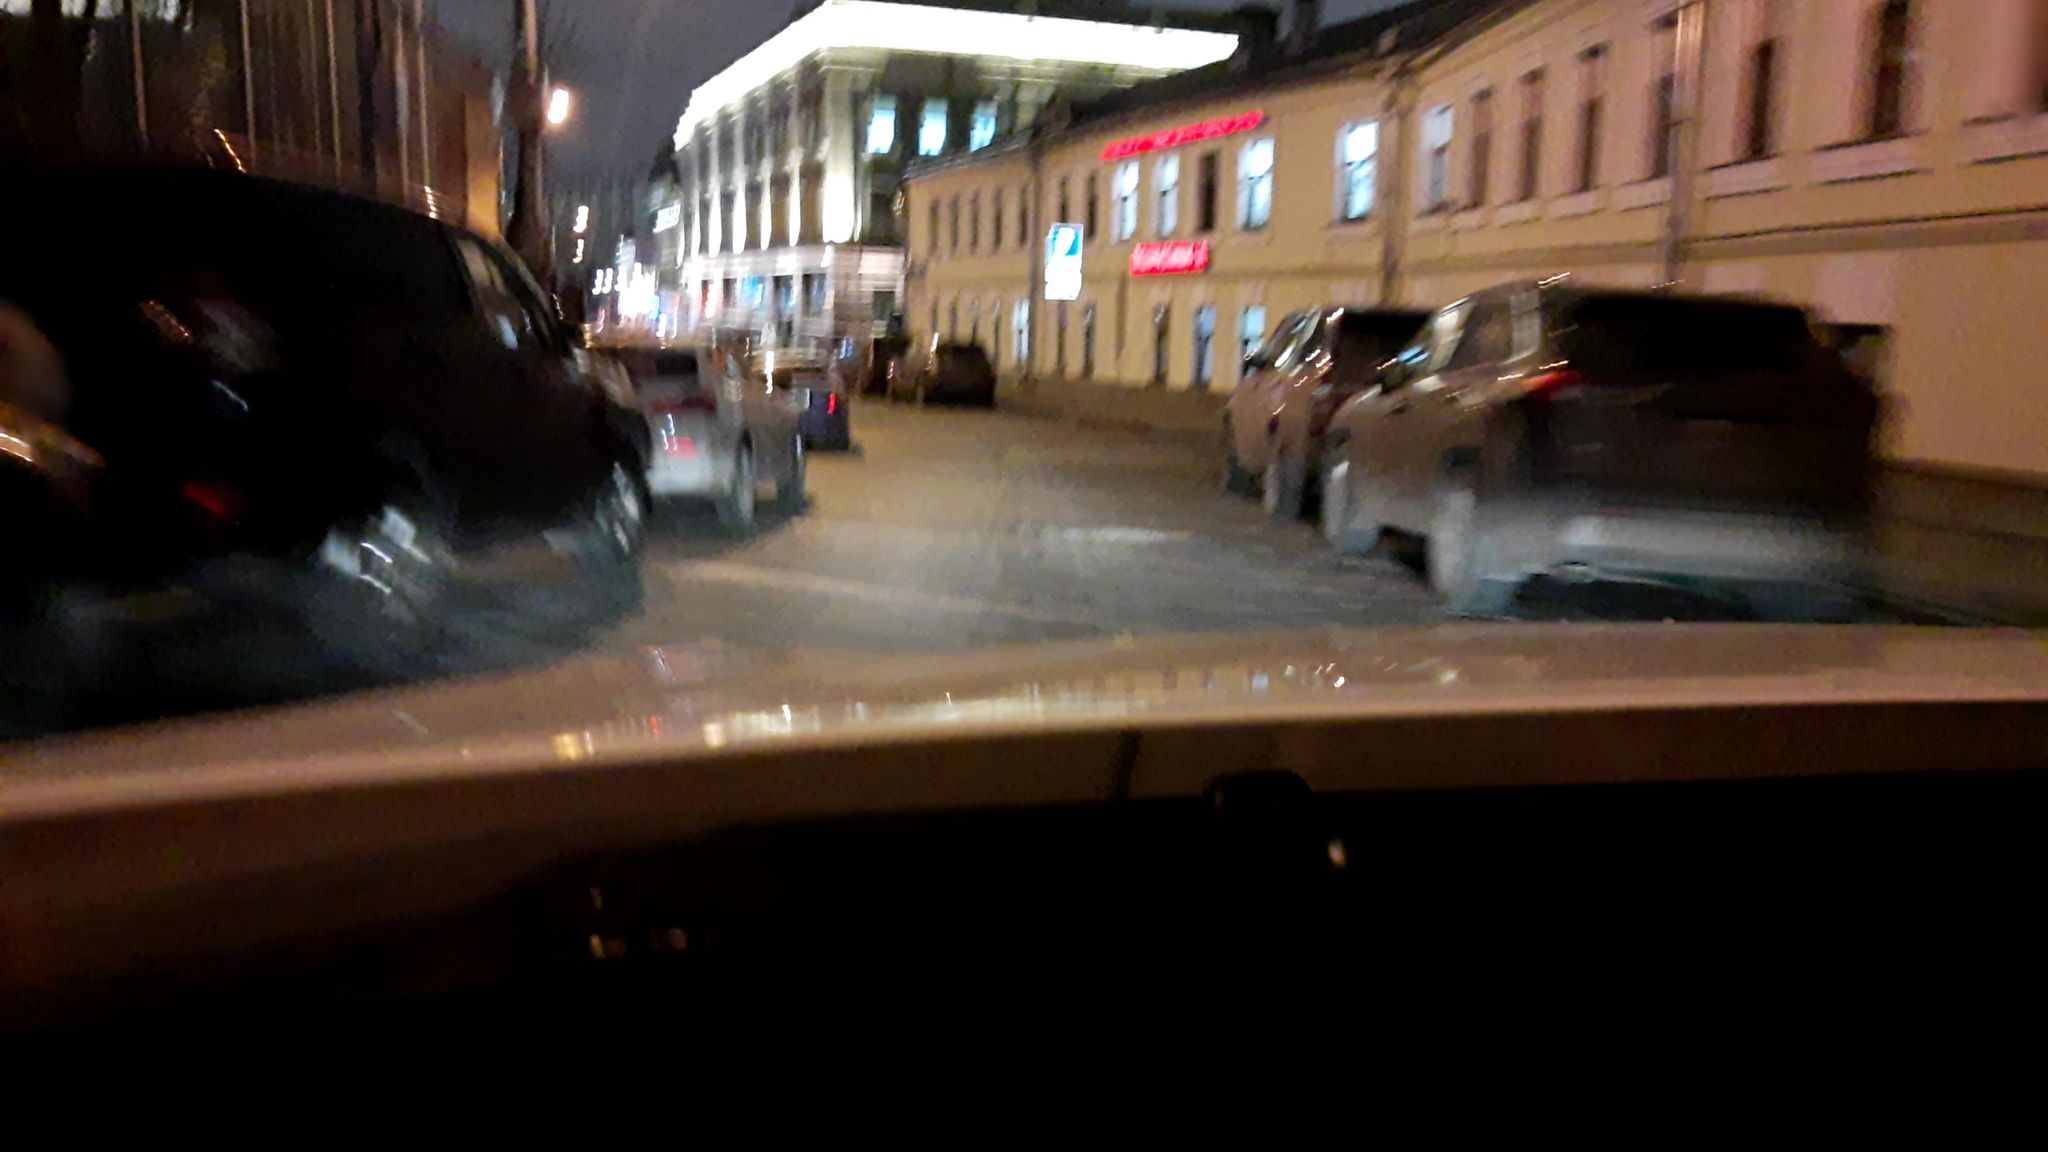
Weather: clear
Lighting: night
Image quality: slightly poor
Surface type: driving surface
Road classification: unclassified
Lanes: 1
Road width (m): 7.8
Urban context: urban centre
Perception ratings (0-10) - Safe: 1.34, Lively: 5.84, Beautiful: 2.39, Boring: 1.2, Depressing: 4.96, Wealthy: 3.7